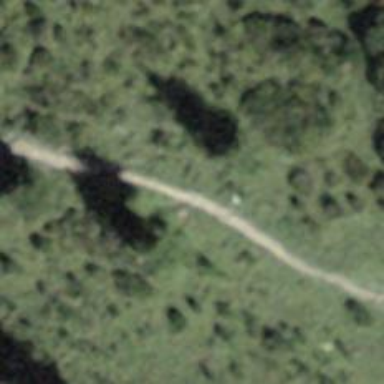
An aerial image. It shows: Unpaved path.